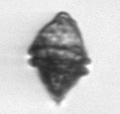
Label: Kryptoperidinium_triquetrum